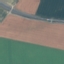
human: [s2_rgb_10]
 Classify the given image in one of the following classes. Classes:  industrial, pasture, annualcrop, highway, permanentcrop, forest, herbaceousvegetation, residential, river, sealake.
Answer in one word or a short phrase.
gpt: AnnualCrop